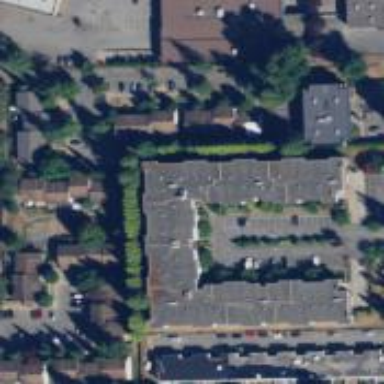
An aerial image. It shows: Residential area designated for public housing development.